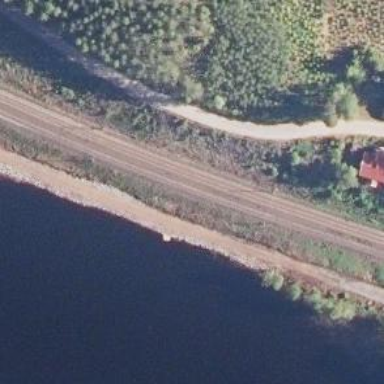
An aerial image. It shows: There is embankment in the scene.